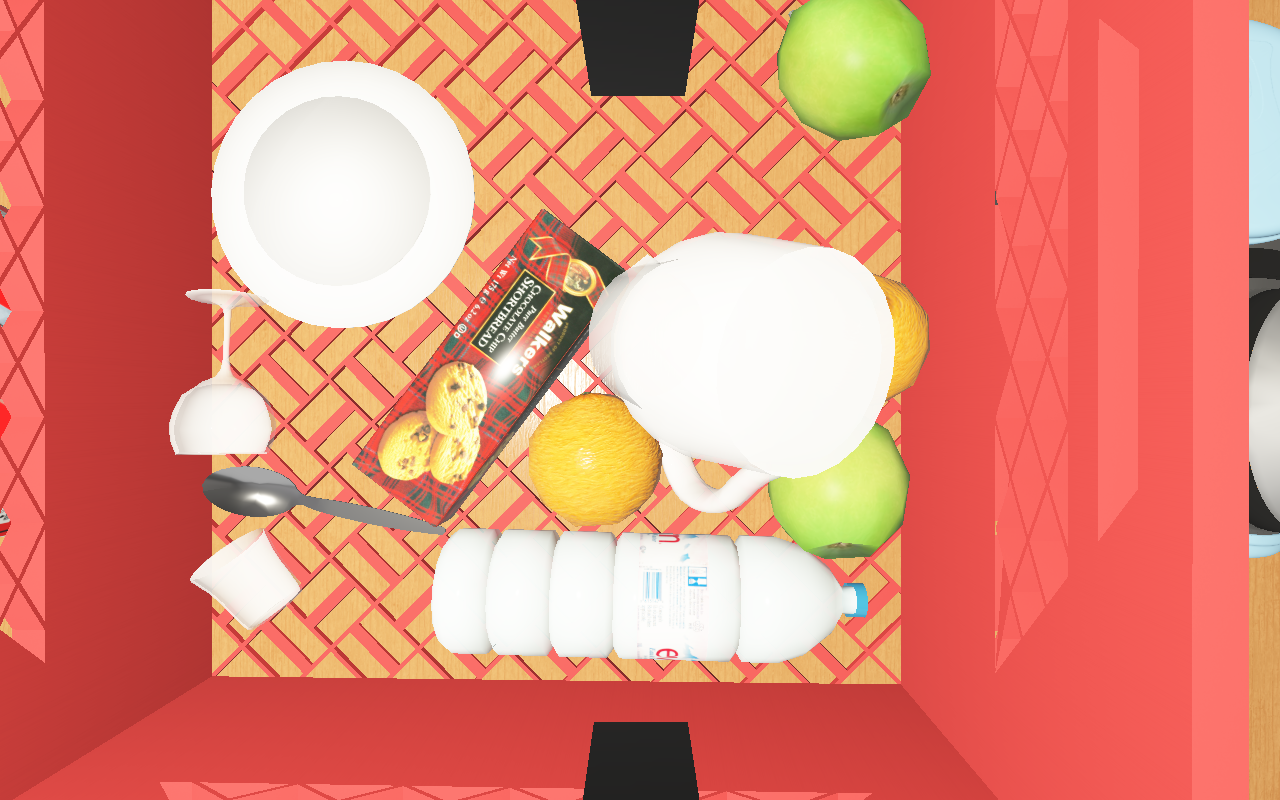
Objects in the scene:
water bottle
apple
apple
orange
orange
glass
jam jar
cereal box
biscuit box